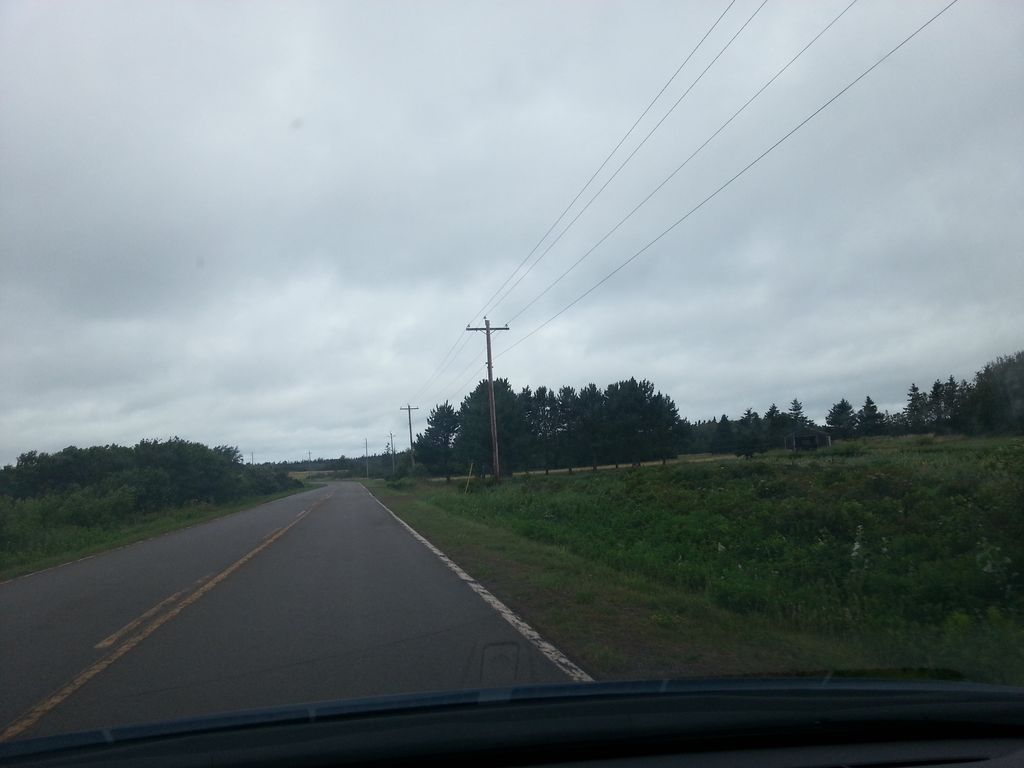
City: charlottetown